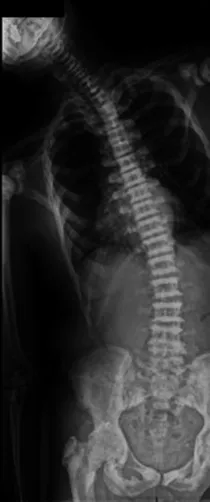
Preoperative X-ray images of the spine. Neutral.
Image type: radiology (x_ray)